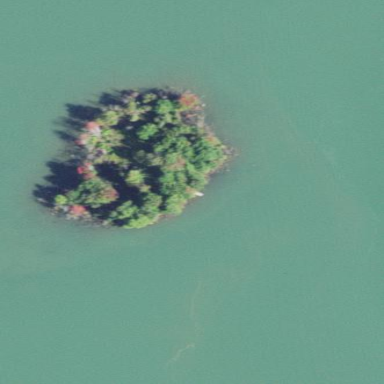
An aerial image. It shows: Islet.